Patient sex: M
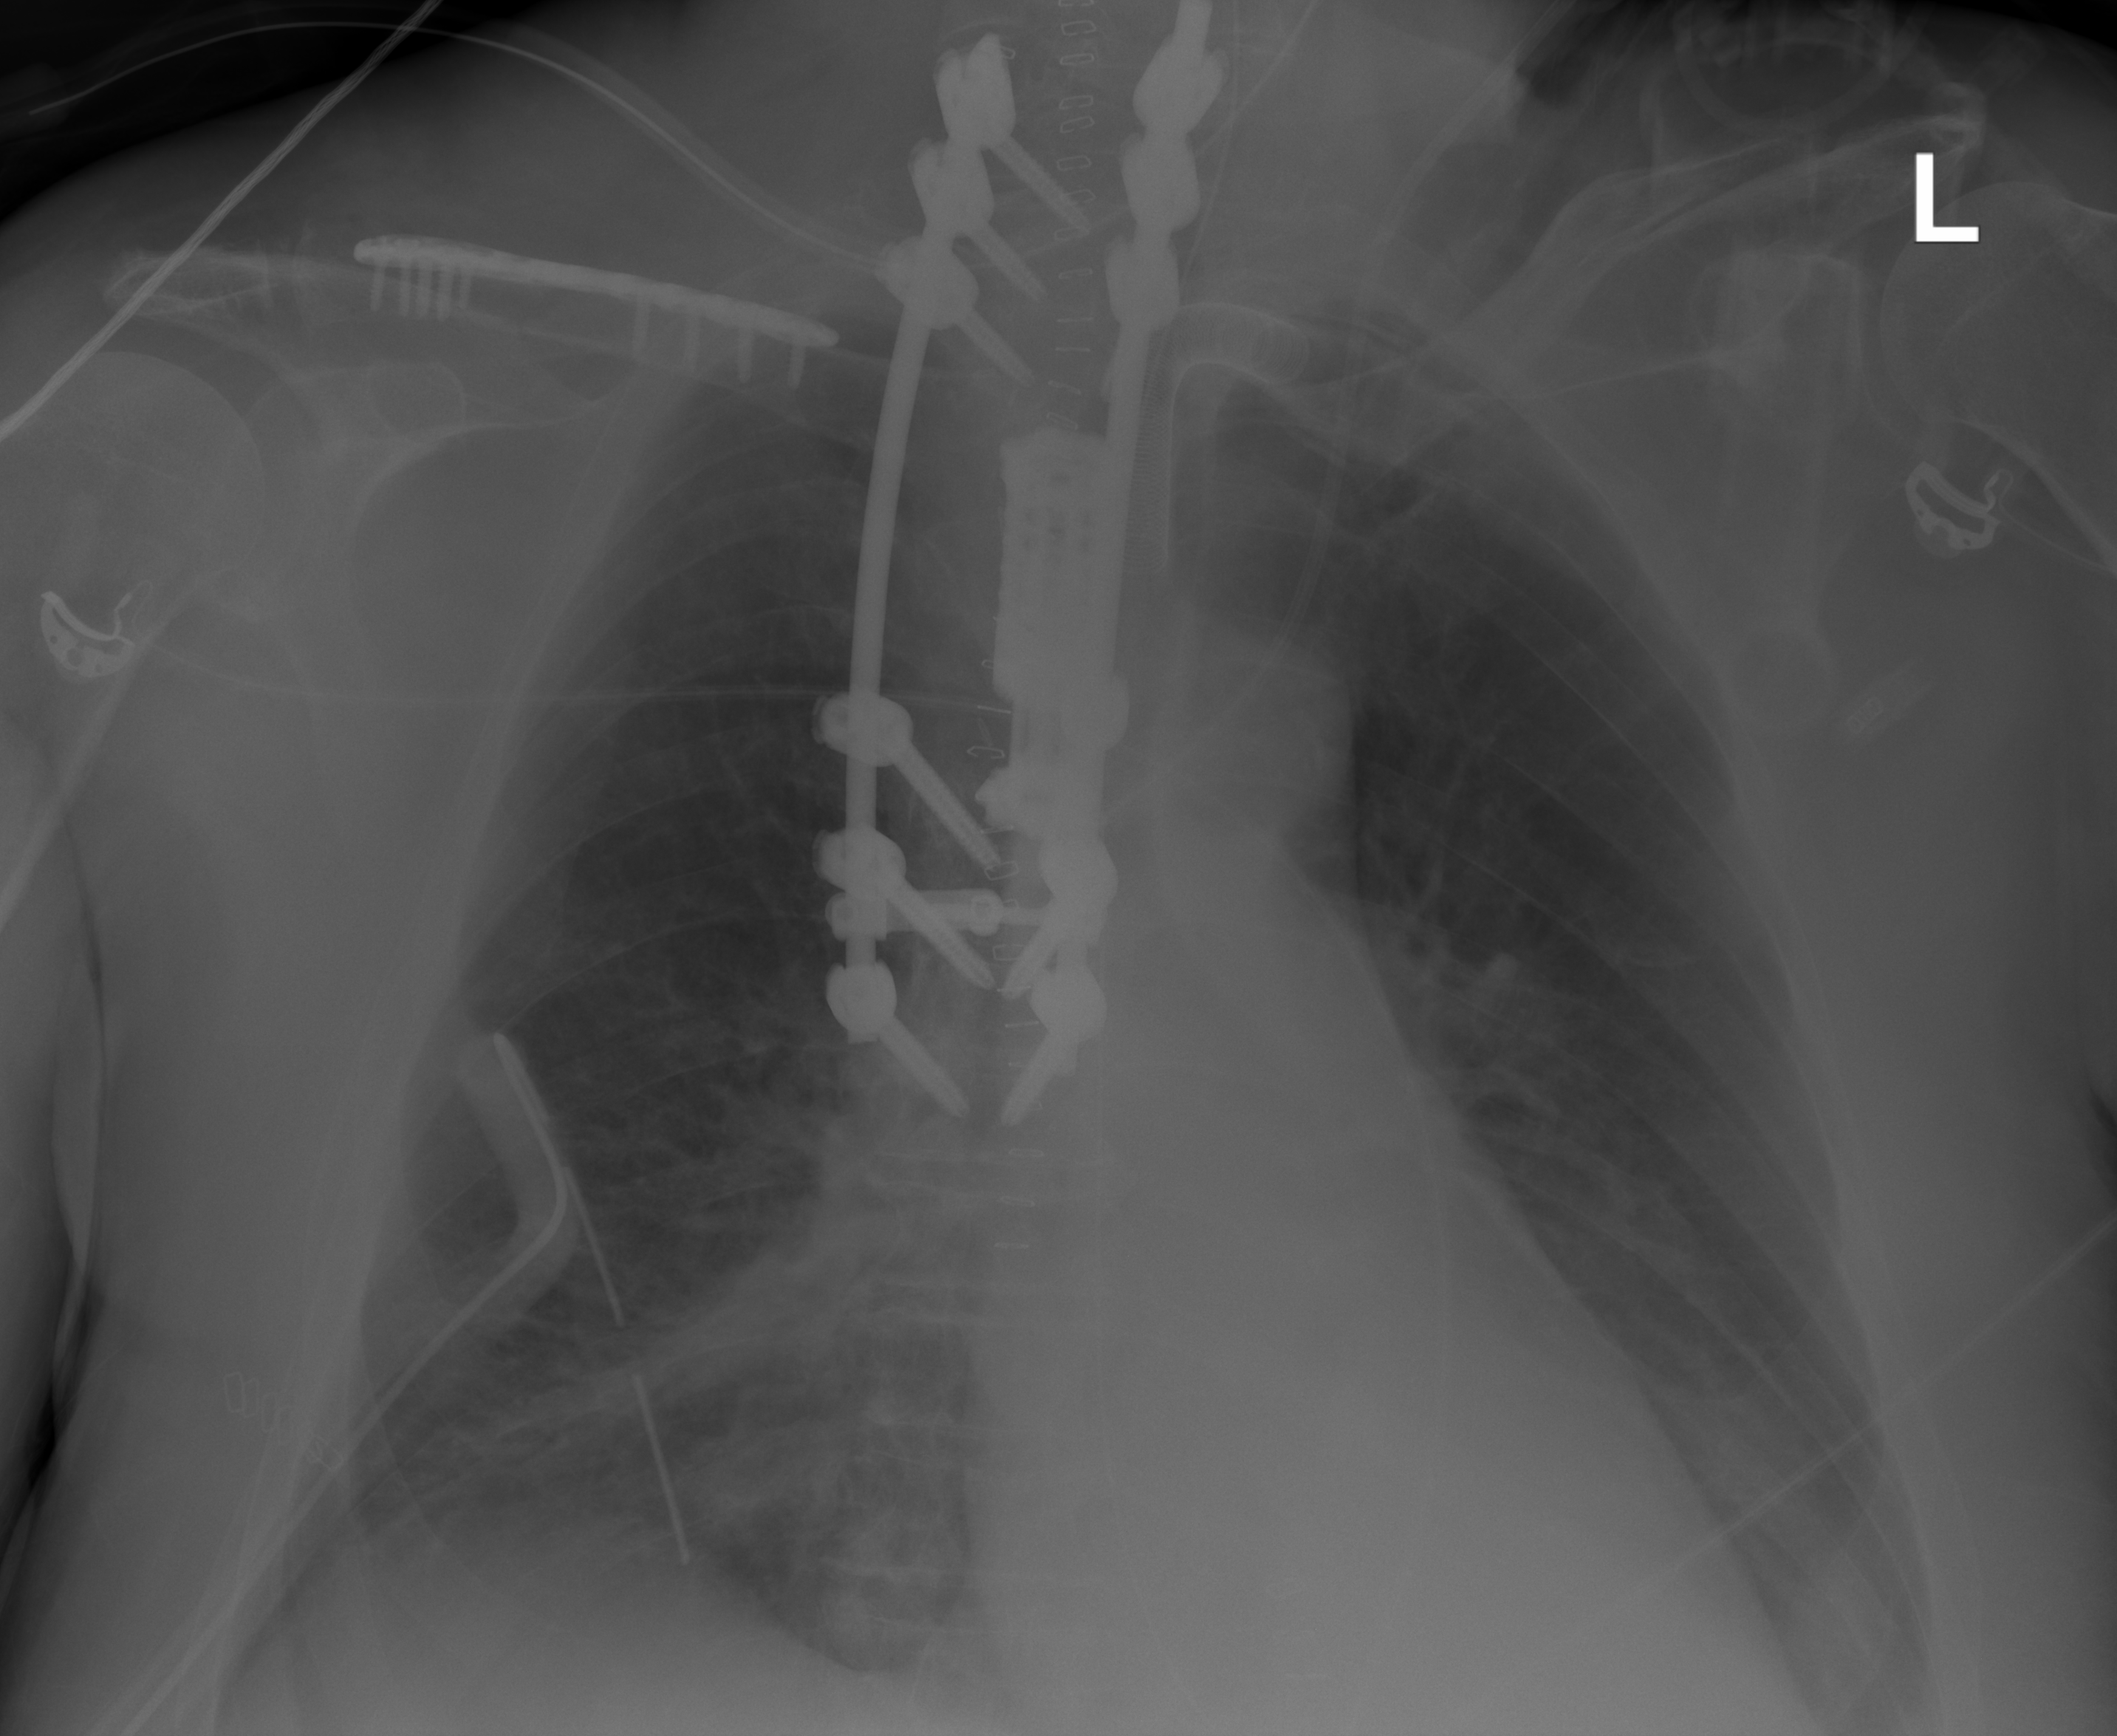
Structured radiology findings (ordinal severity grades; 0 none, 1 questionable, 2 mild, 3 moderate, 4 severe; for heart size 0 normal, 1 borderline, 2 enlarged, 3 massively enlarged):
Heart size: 0
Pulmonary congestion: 0
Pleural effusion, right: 1
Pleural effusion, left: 2
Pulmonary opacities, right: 2
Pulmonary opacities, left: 2
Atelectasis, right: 0
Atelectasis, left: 2